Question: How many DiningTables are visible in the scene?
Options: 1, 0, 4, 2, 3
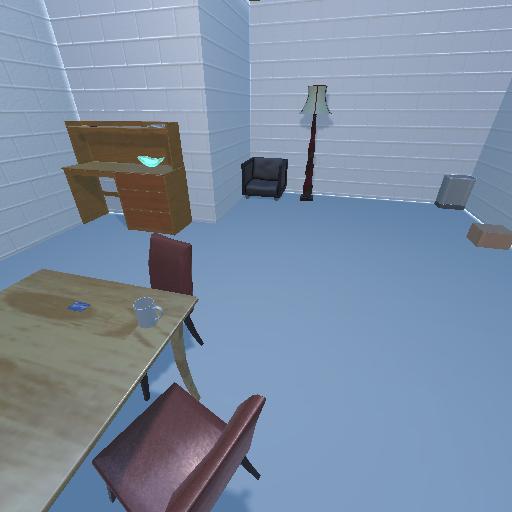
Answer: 1